Question: The below HTML and CSS (live demo at <URL> renders the following:

As seen, text in the '<dd>' elements will wrap and show each line, however, numbers (actual IP addresses) will not wrap but will truncate and not display the second line. I get similar results with current versions of IE, FF, and Chrome.
What causes this and how do I make the numbers also wrap and display?
HTML
'''
<div class="record-details">
<dl class="info">
<dt>Row 1 title with some text:</dt>
<dd>Some text goes here. Bla bla bla. Bla bla bla</dd>
<dt>Row 2 title with some numbers:</dt>
<dd>55.444.33.222,192.168.0.100,192.168.0.102</dd>
<dt>Row 3 title with some numbers and text:</dt>
<dd>55.444.33.222,192.168.0.100,192.168.0.102, bla bla bla</dd>
<dt>Row 4 title with some text and numbers:</dt>
<dd>bla bla bla,bla bla bla, 55.444.33.222,192.168.0.100,192.168.0.102</dd>
</dl>
</div>
'''
CSS
'''
.record-details {
width: 300px;
}
.record-details .info dt, .record-details .info dd {
overflow-x: hidden;
overflow-y: hidden;
}
.record-details .info dt {
float: left;
}
'''
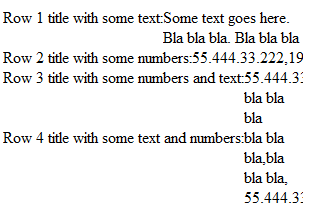
Answer: You can also try using 'word-wrap':
'''
.record-details {
width: 300px;
}
.record-details .info dt, .record-details .info dd {
overflow-x: hidden;
overflow-y: hidden;
word-wrap: break-word;
}
.record-details .info dt {
float: left;
}
'''